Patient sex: F
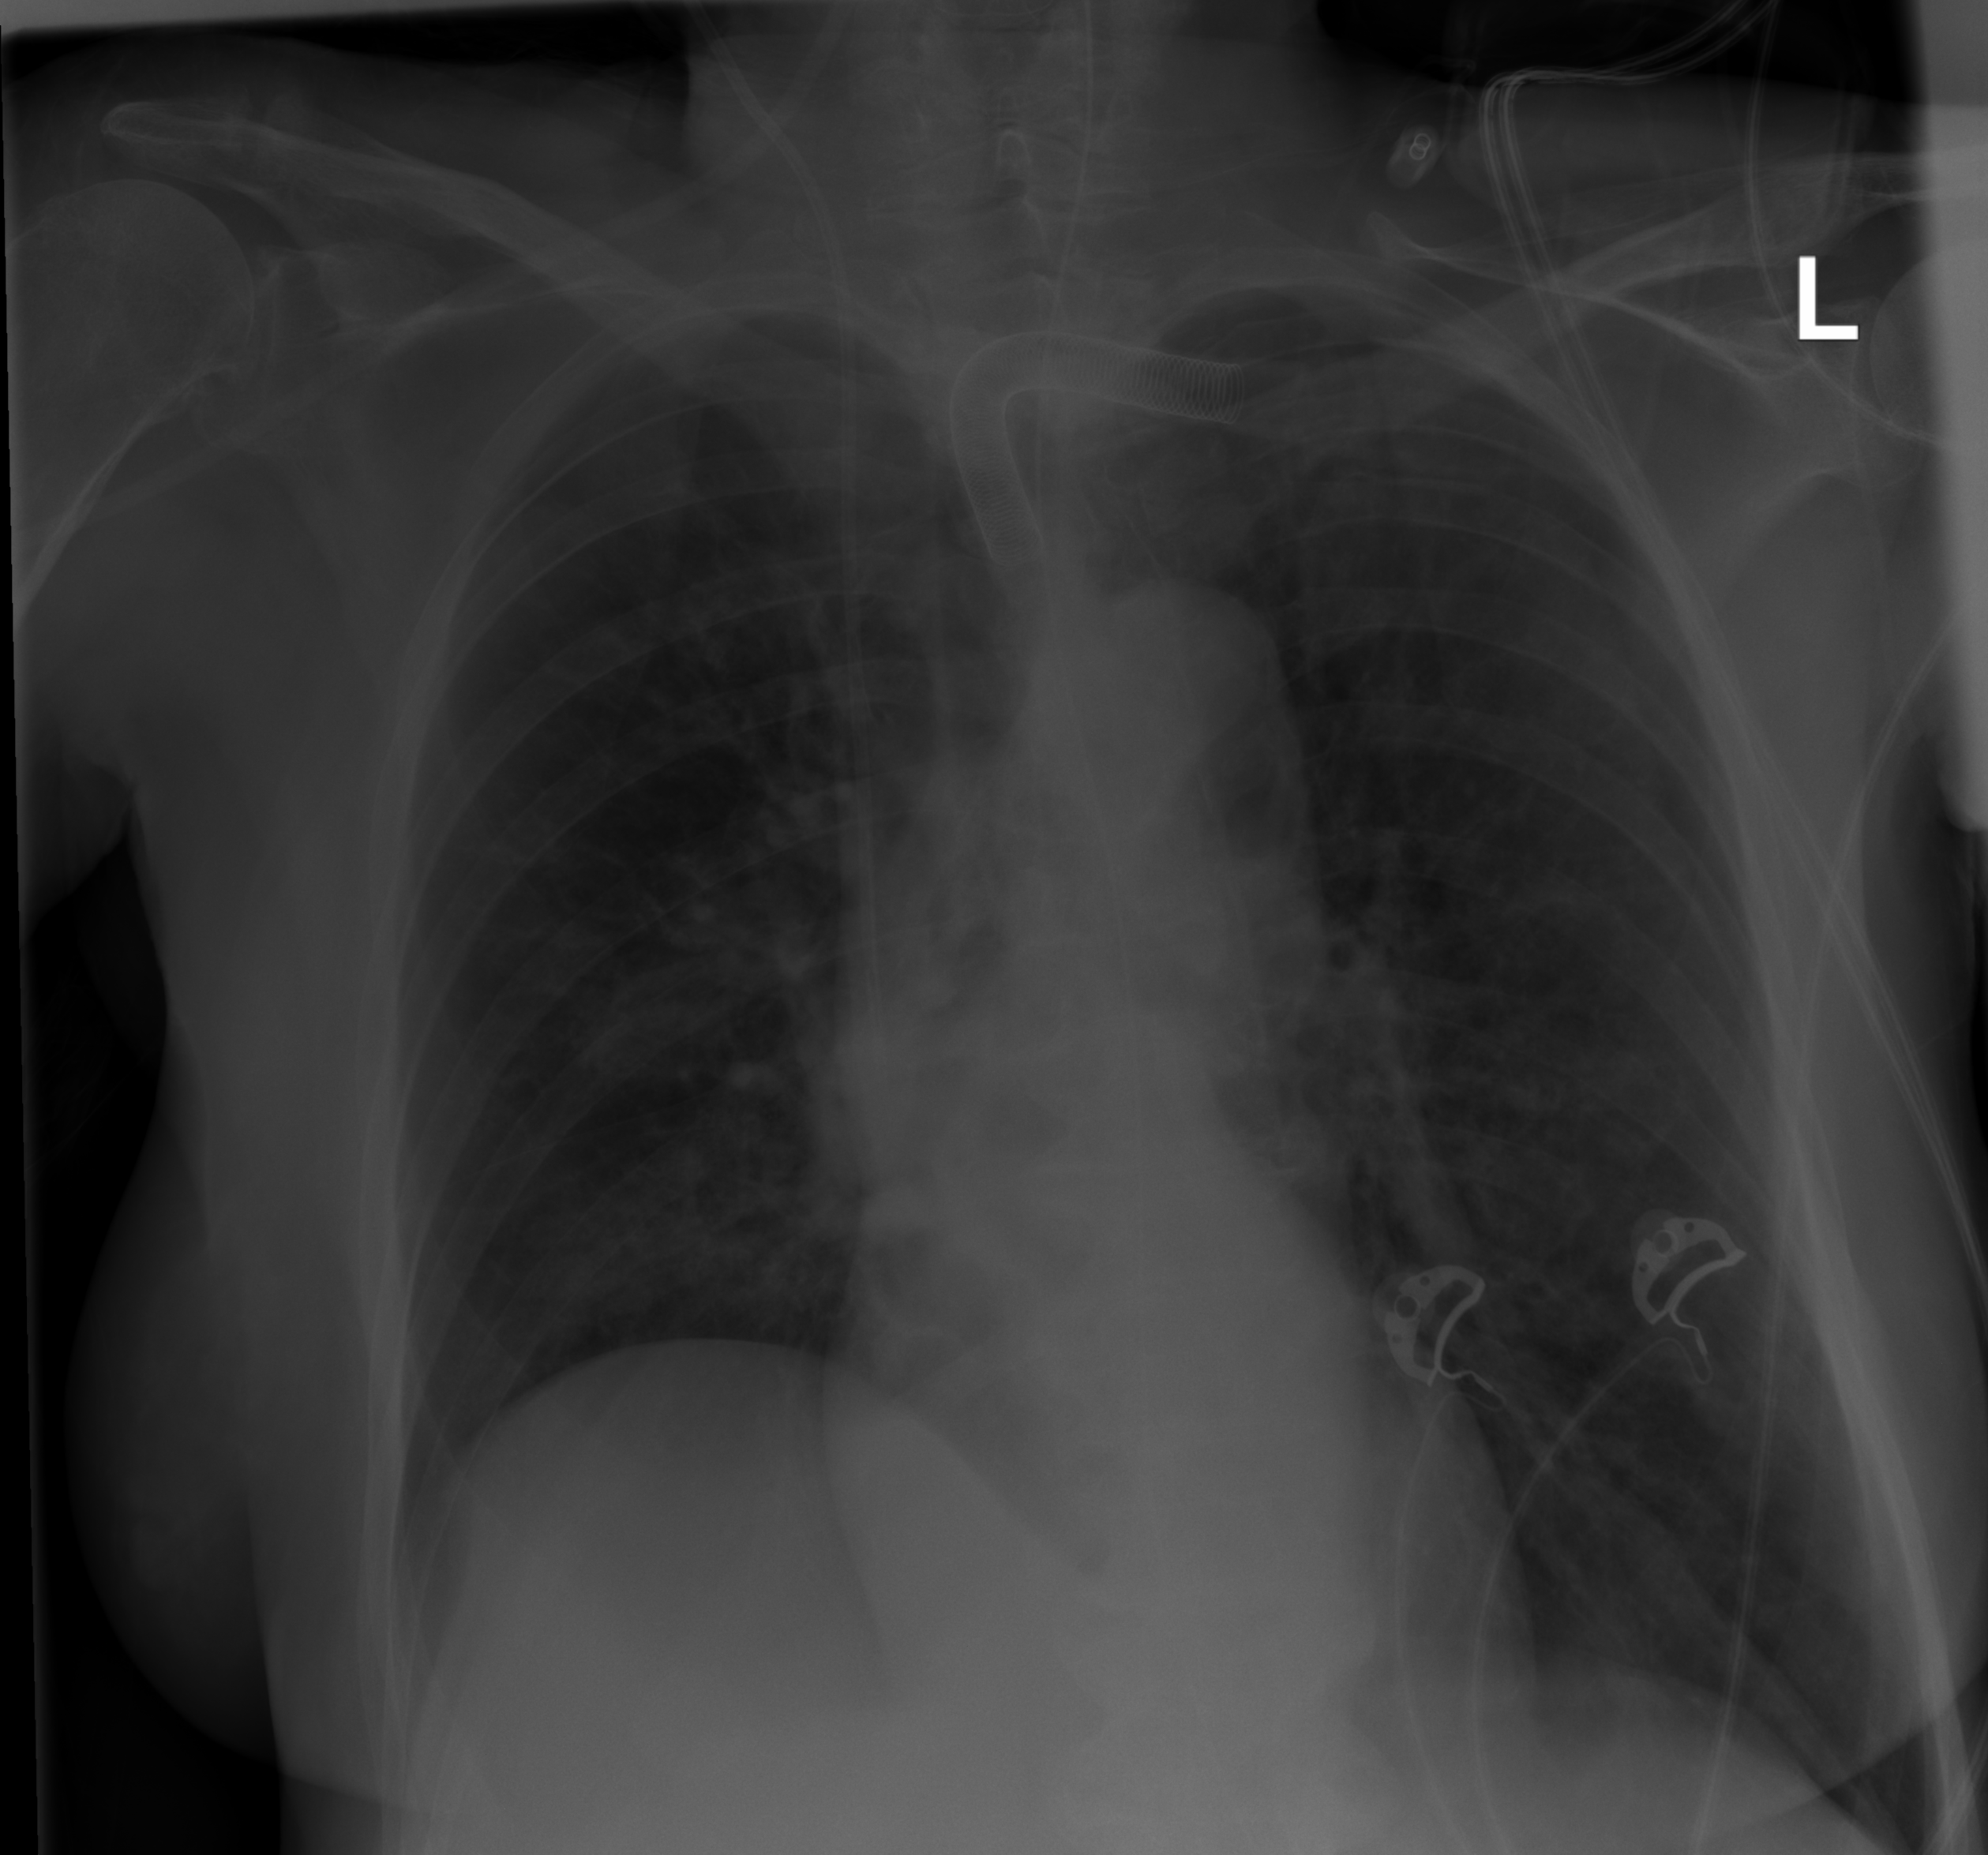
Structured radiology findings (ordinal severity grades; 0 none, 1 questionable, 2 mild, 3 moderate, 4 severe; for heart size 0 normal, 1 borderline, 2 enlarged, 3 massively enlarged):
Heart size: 0
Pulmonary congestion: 0
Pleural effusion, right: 0
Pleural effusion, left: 0
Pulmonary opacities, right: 2
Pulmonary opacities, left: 2
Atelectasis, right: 0
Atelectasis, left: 0